Question: I want to be able to change some text numbers based on what the user inputs into a text input.
See mock up below:

So when the user types in the per hour box I want the per annum figure to change.
Is this possible? If so how?
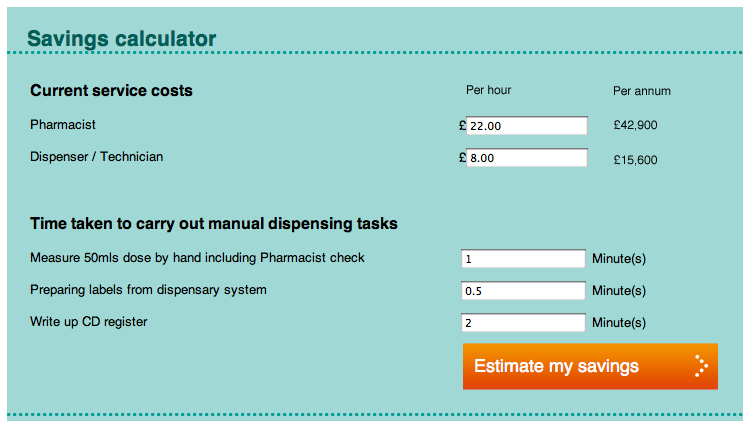
Answer: Yes. Yes, it is possible.
Set a handler on a textbox for the 'change' event, then multiply the textbox's value by the required amount, and finally store the new value in the target 'span' or 'div' (possibly using their '.innerHTML' property).